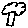
Label: tree